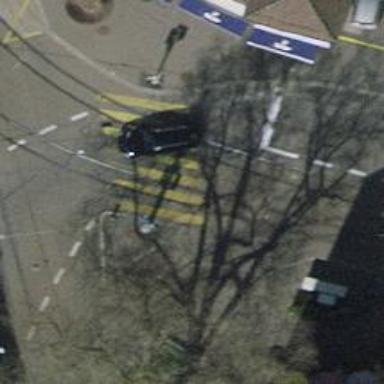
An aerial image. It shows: Road with traffic signals and zebra crossing marked by zebra lines.